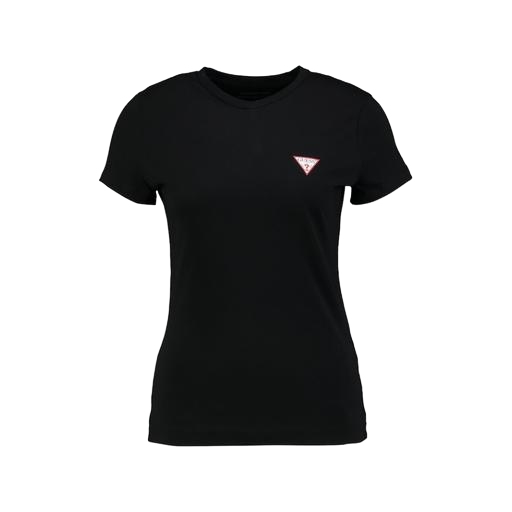
slim crew tee, mid t-shirt, women's black heart logo t-shirt, white background